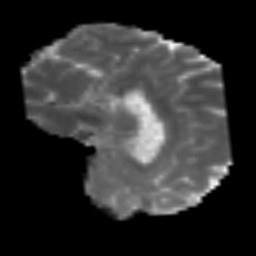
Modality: MD
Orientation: sagittal
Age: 40
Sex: male
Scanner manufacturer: siemens
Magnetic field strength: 3 T
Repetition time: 3.2 s
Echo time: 0.081 s